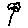
Label: flower